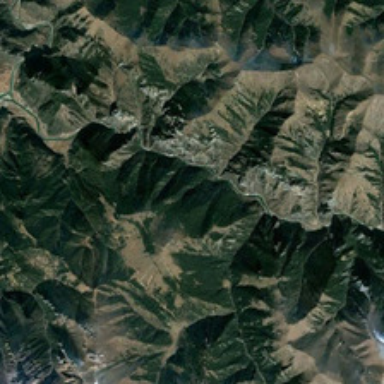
It is a piece of green mountain .